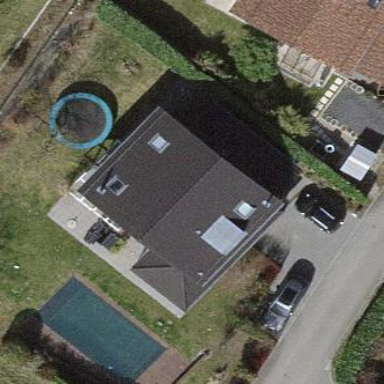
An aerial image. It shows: Simple house.